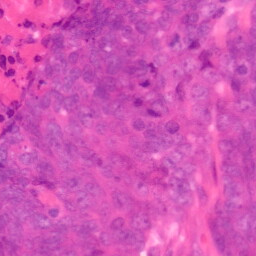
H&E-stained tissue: Colon